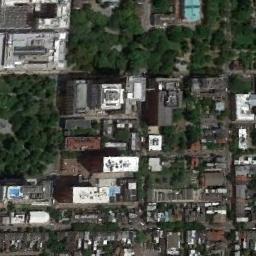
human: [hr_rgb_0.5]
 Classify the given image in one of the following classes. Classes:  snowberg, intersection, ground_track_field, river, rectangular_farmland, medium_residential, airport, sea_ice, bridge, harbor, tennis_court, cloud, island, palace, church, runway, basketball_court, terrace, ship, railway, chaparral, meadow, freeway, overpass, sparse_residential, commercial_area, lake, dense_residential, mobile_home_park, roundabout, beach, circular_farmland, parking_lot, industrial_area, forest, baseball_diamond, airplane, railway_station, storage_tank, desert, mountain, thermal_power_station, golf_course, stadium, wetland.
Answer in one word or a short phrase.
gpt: commercial_area